【题型】填空题　【知识点】立体几何　【难度】easy
若正三棱锥底面边长为 \(2\)，侧棱与底面所成的角为 \(45^\circ\)，则其体积为 \underline{\hspace{8cm}}。
【解答】
\textbf{【答案】} \(\dfrac{2}{3}\)

\textbf{【分析】} 欲求正三棱锥的体积，先求正三棱锥的高，由题意，顶点在底面中的射影是底面的中心，从而利用侧棱与底面所成角为 \(45^\circ\) 角，可求高，从而得解。

\textbf{【详解】} 解：先求正三棱锥的高，由题意，顶点 \(P\) 在底面中的射影是底面的中心 \(O\)，

\(\angle PAO\) 为侧棱与底面所成角，\(\angle PAO = 45^\circ\)，

从而有高
\[
PO = OA = \frac{2}{3} \times \frac{\sqrt{3}}{2} \times 2 = \frac{2\sqrt{3}}{3},
\]
又底面积
\[
S_{\triangle ABC} = \frac{1}{2} \times \frac{\sqrt{3}}{2} \times 2 \times 2 = \sqrt{3},
\]
所以正三棱锥的体积
\[
V = \frac{1}{3} \times \sqrt{3} \times \frac{2\sqrt{3}}{3} = \frac{2}{3}.
\]

故答案为：\(\dfrac{2}{3}\)。
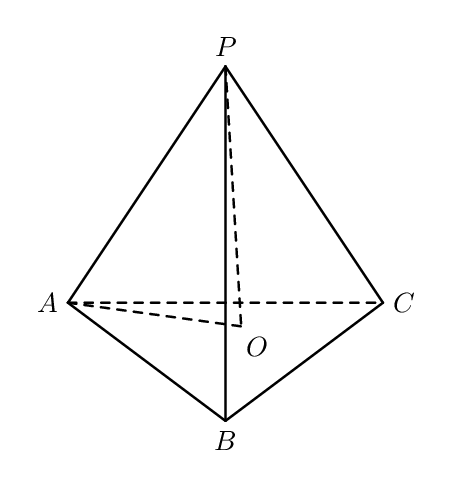